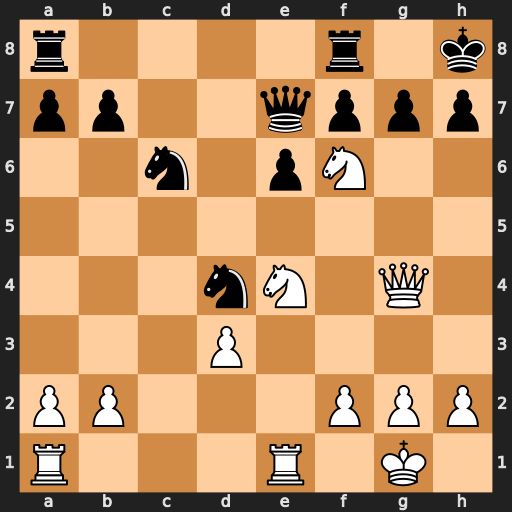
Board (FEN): r4r1k/pp2qppp/2n1pN2/8/3nN1Q1/3P4/PP3PPP/R3R1K1
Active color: w
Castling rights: -
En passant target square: -
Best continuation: Nxh7 Kxh7 Qh5+ Kg8 Ng5 Qxg5 Qxg5